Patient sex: M
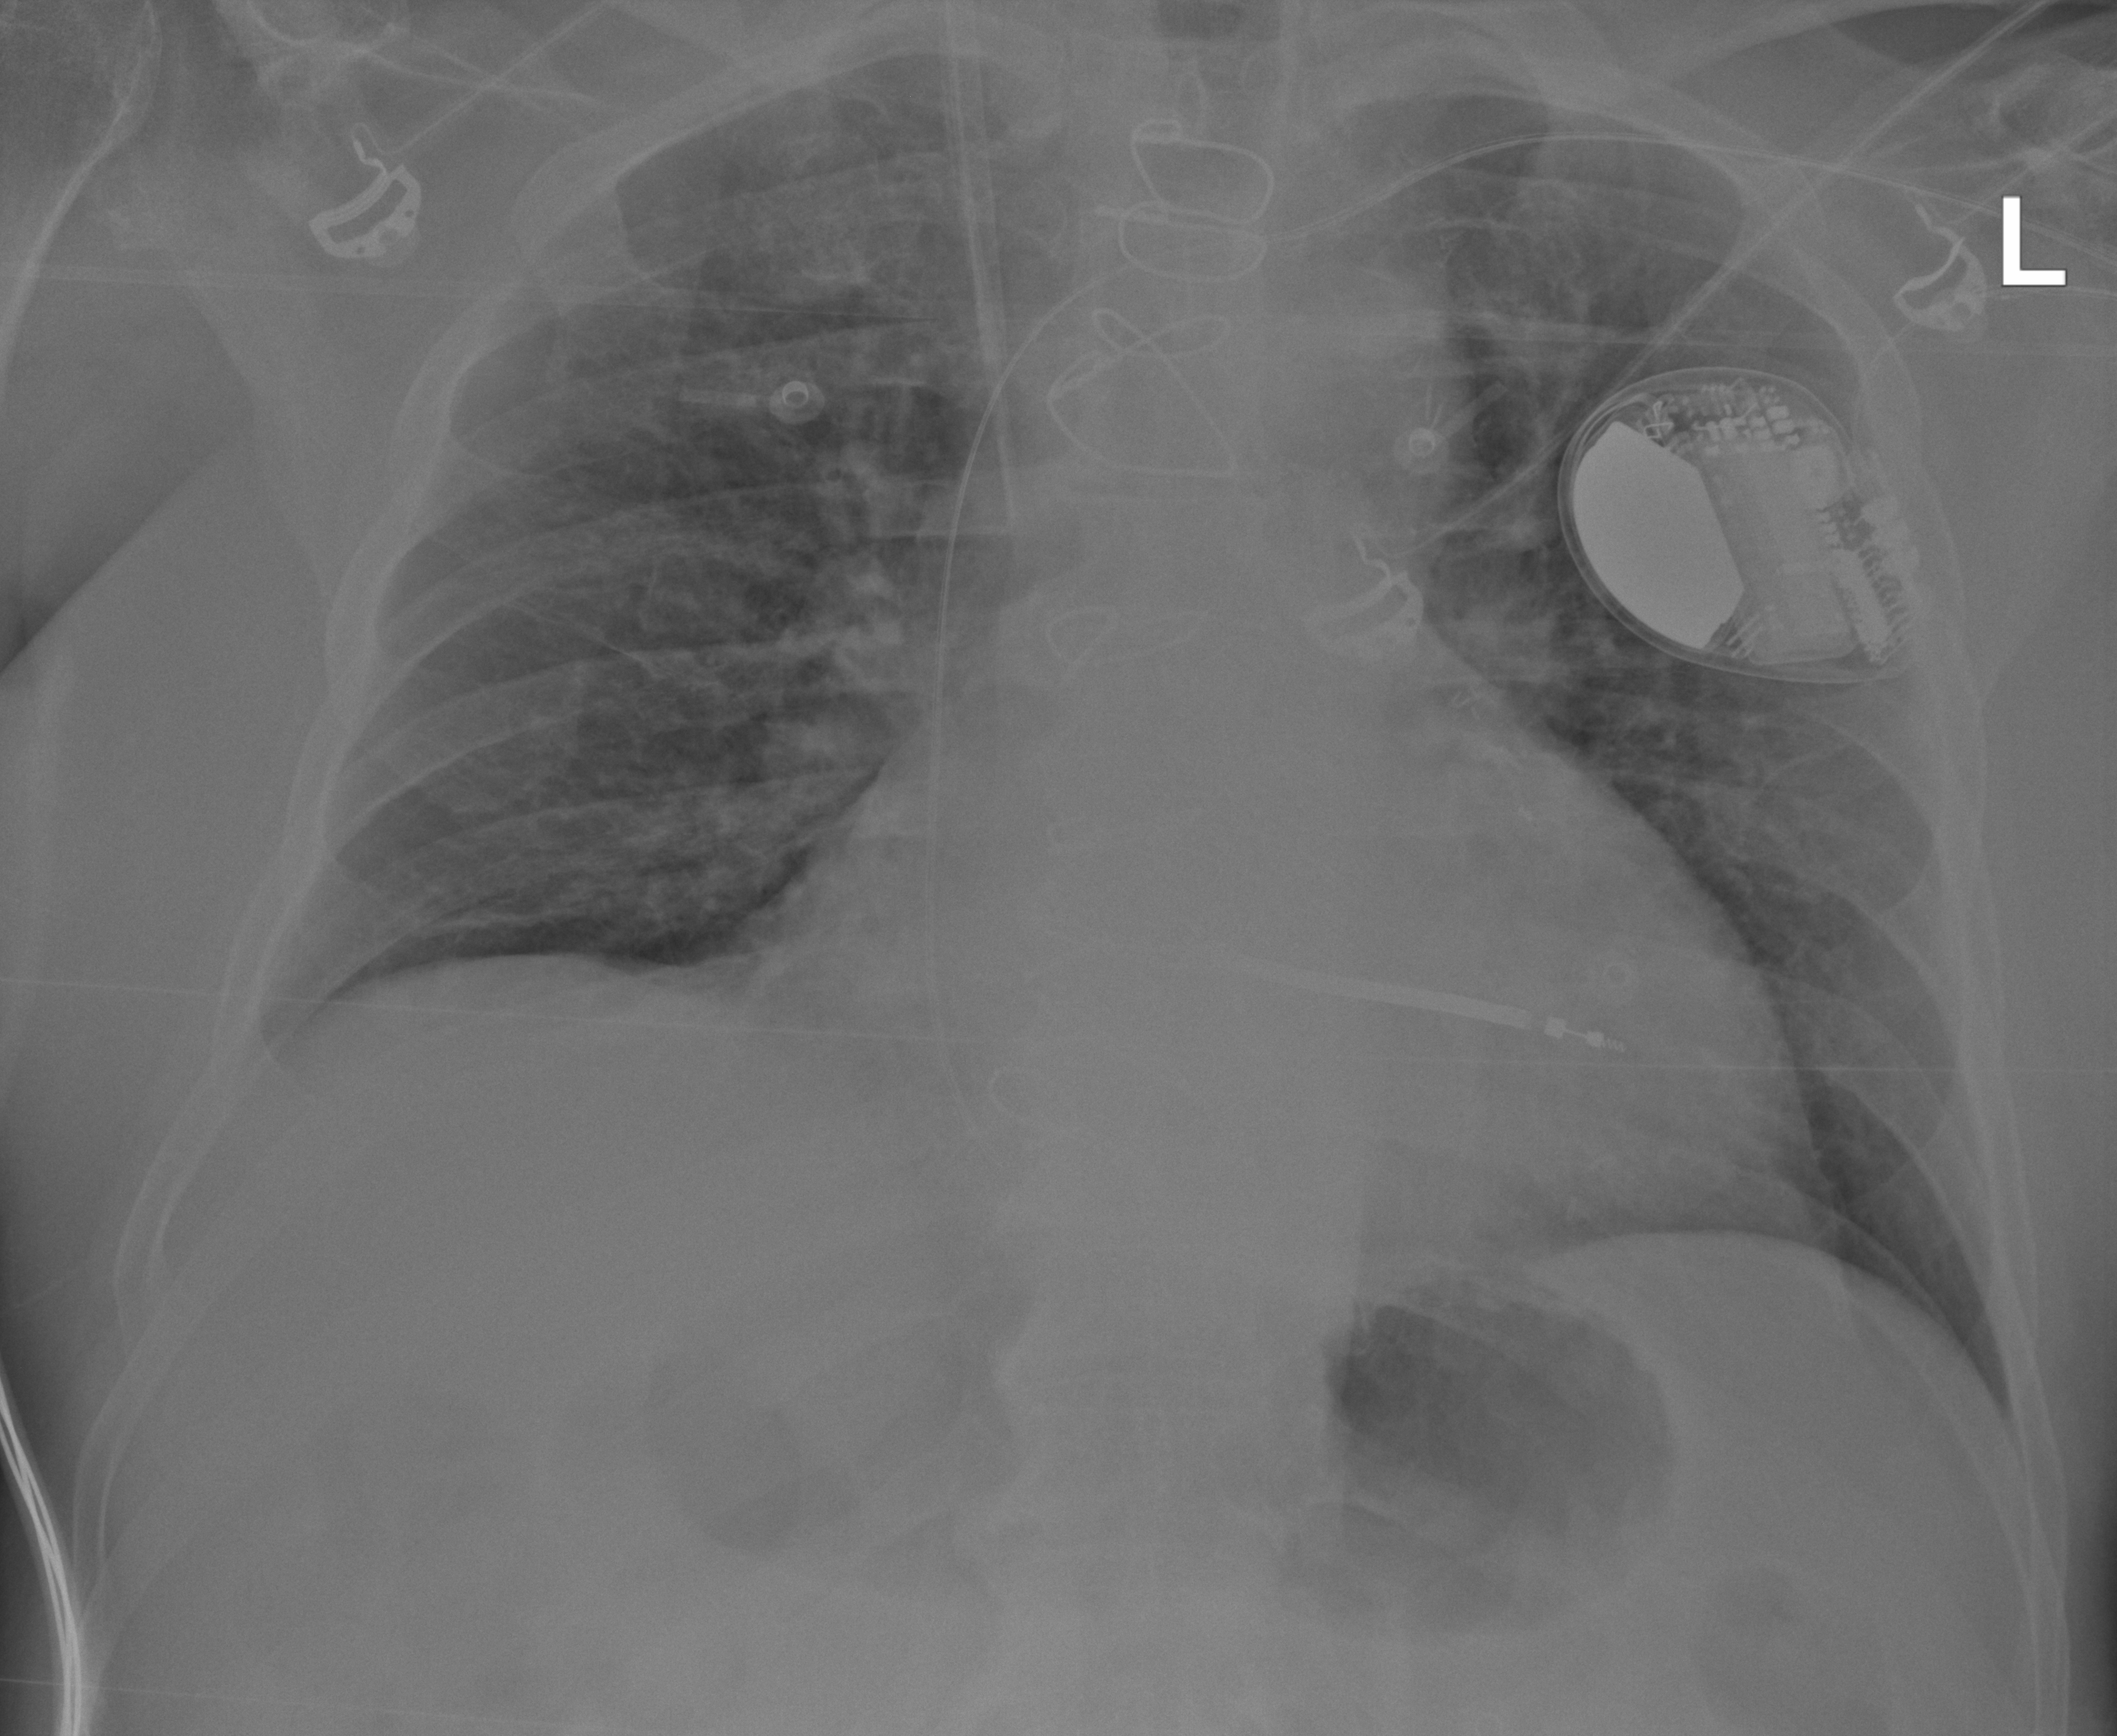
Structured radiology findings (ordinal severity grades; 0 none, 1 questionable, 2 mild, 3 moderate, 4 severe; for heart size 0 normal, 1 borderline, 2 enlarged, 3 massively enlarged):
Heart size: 1
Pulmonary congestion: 2
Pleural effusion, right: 0
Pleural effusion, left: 0
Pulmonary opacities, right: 0
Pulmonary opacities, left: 0
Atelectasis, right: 1
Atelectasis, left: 0